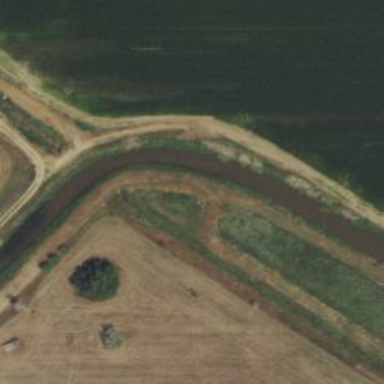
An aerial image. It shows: Irrigation canal used for providing water to the land.